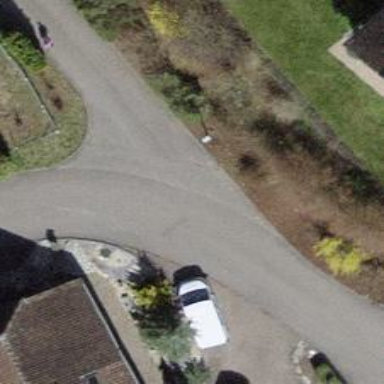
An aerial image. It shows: Smoothly paved residential road.